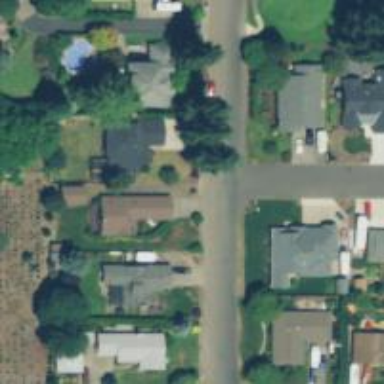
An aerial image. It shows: Residential road with sidewalk on the left.